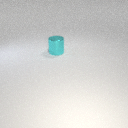
large cyan metal cylinder